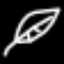
Label: leaf